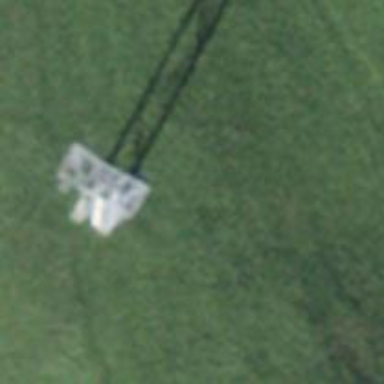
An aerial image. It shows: Pylon for aerialway.